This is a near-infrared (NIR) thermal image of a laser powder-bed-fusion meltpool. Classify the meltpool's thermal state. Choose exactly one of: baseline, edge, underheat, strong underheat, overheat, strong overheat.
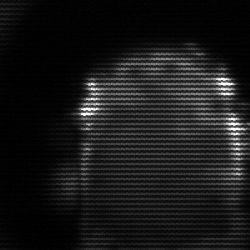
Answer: baseline